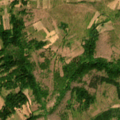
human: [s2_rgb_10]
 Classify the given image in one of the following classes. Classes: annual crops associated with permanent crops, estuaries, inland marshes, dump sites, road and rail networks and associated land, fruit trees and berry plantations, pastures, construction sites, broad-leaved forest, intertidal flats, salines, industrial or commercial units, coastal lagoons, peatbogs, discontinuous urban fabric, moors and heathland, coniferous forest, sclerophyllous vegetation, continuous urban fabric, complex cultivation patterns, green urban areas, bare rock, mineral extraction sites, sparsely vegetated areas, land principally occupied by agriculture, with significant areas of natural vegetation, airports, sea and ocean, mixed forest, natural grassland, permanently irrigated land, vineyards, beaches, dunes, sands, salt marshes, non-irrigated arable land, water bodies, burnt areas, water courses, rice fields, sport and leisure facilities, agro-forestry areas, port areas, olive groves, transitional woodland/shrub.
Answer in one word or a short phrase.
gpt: pastures, complex cultivation patterns, land principally occupied by agriculture, with significant areas of natural vegetation, broad-leaved forest, natural grassland, transitional woodland/shrub